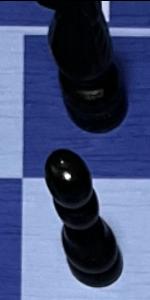
Label: Pawn_Black